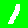
Digit: 1